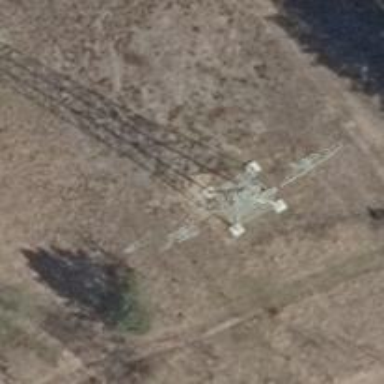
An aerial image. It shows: Power tower.